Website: crate-barrel
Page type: address-validator
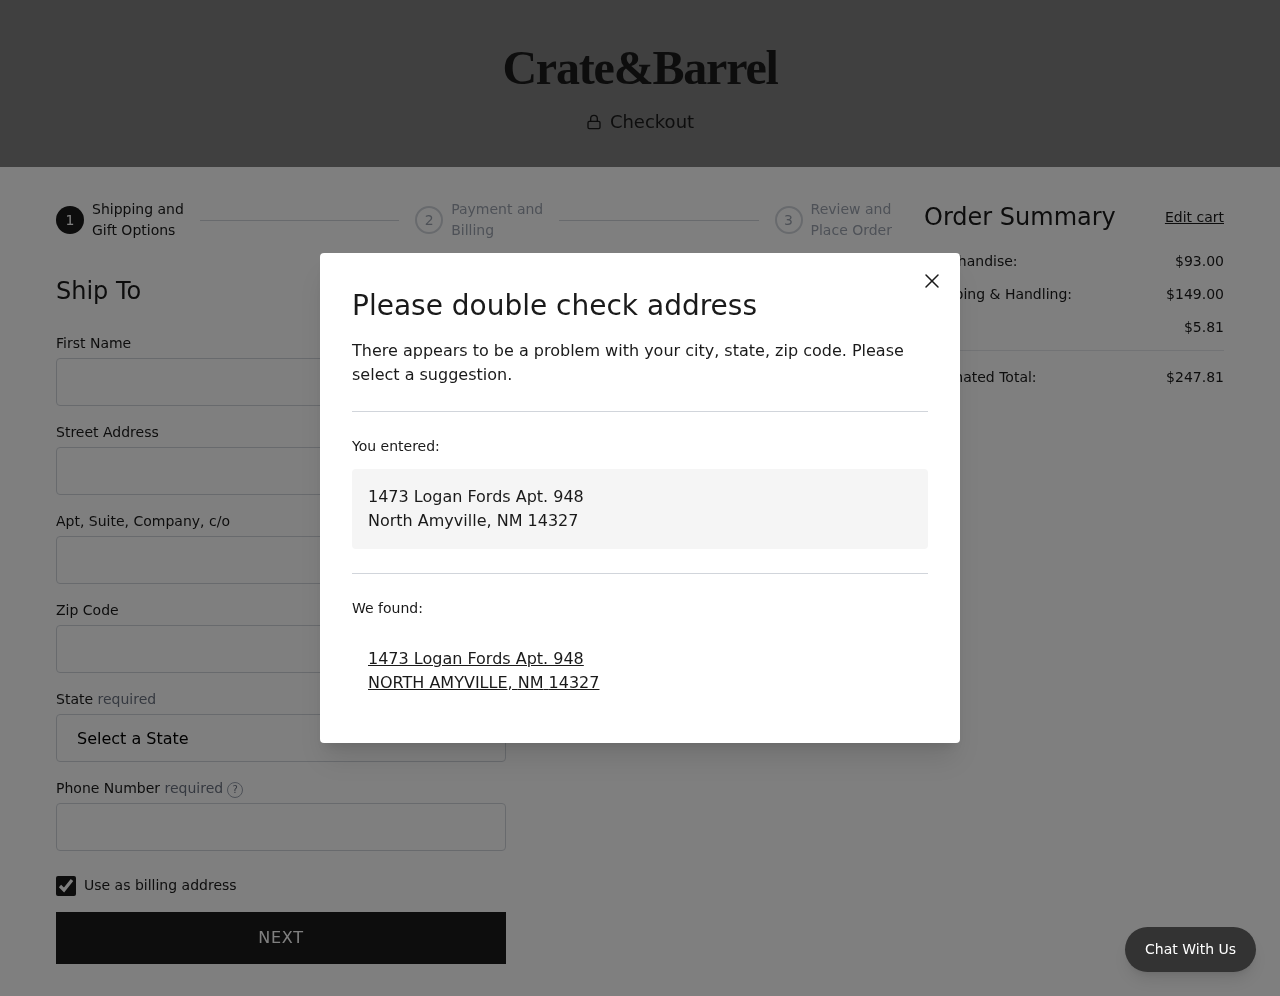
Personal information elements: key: PII_CITY
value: North Amyville
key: PII_CITY
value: NORTH AMYVILLE
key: PII_FIRSTNAME
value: Kelli
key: PII_PHONE
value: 4306187625
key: PII_POSTCODE
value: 14327
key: PII_STATE
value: New Mexico
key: PII_STATE_ABBR
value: NM
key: PII_STREET
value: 1473 Logan Fords Apt. 948
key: PII_STREET2
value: Suite 649
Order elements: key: ORDER_SUBTOTAL
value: $93.00
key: ORDER_SHIPPING_COST
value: $149.00
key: ORDER_TAX
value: $5.81
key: ORDER_TOTAL
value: $247.81